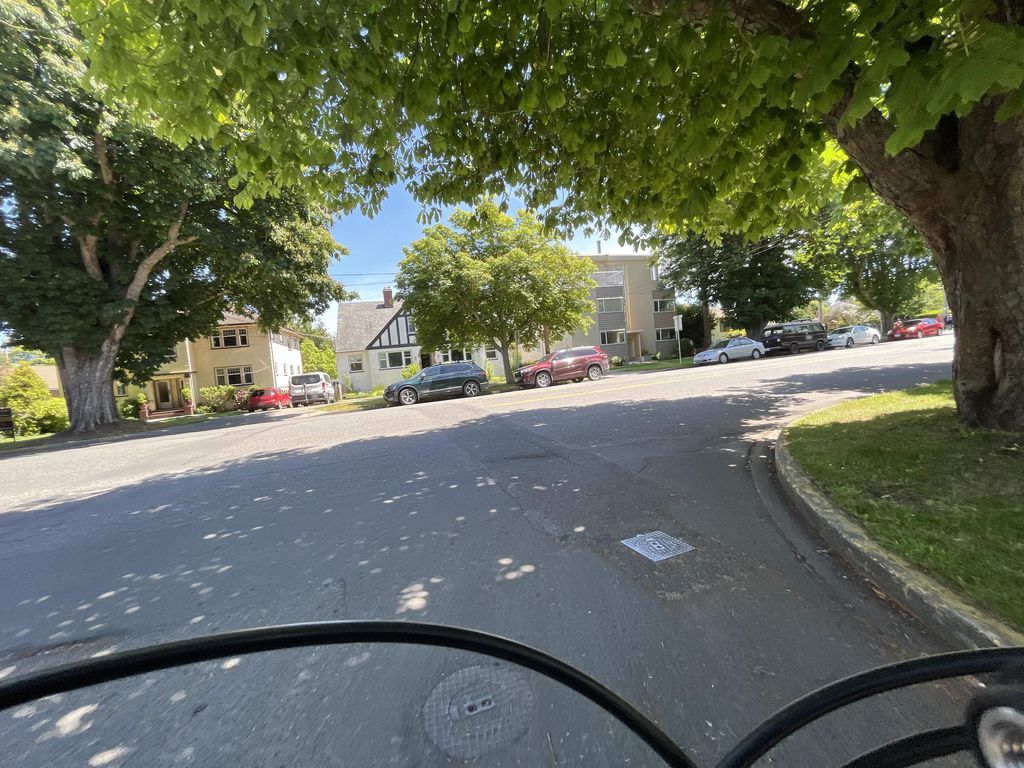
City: victoria